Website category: sports
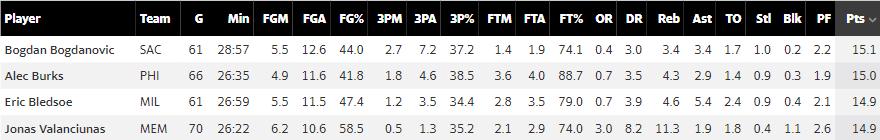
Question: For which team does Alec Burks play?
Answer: PHI

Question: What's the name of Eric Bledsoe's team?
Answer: MIL

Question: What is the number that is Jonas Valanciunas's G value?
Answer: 70

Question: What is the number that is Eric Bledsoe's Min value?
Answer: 26:59

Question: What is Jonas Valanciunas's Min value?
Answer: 26:22

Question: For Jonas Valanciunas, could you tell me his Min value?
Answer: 26:22

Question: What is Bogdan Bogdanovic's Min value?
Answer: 28:57

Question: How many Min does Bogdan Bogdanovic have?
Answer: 28:57

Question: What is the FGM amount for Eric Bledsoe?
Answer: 5.5

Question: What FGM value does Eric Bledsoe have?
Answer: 5.5

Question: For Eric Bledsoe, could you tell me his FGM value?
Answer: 5.5

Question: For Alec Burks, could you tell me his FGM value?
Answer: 4.9

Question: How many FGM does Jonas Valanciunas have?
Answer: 6.2

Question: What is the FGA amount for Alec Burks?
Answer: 11.6

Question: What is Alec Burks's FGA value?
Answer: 11.6

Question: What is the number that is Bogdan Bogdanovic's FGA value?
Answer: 12.6

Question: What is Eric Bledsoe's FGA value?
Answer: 11.5

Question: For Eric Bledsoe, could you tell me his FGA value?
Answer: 11.5

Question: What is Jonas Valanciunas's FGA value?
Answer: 10.6

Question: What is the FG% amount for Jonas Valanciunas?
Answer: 58.5

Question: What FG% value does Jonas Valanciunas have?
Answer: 58.5

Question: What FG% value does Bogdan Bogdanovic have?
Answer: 44.0

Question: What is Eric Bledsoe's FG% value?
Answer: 47.4

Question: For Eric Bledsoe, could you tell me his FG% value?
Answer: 47.4

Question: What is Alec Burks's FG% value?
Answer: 41.8

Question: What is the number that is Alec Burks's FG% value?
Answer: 41.8

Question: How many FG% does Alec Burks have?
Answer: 41.8

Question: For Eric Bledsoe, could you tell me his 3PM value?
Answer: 1.2

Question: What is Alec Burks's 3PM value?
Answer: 1.8

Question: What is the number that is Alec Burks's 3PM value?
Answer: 1.8

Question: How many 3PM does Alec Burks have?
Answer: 1.8

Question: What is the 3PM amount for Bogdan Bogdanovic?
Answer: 2.7

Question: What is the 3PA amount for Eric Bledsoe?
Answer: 3.5

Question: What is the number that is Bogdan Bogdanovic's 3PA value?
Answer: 7.2

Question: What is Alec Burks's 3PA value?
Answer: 4.6

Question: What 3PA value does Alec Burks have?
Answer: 4.6

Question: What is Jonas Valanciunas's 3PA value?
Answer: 1.3

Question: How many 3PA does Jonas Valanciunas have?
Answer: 1.3

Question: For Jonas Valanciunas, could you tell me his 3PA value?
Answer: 1.3

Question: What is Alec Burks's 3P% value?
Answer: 38.5

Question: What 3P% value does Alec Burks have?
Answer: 38.5

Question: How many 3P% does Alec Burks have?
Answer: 38.5

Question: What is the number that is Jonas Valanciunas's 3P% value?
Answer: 35.2

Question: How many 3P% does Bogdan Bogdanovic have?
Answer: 37.2

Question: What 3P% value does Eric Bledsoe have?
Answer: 34.4

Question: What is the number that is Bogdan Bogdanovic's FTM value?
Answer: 1.4

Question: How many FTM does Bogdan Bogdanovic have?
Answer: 1.4

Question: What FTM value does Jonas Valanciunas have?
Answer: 2.1

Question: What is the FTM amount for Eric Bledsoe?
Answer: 2.8

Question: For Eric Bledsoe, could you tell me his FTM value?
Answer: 2.8

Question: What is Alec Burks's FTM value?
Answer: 3.6

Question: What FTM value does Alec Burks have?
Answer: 3.6

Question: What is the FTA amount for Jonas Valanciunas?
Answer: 2.9

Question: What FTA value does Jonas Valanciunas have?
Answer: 2.9

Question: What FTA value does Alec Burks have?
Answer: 4.0

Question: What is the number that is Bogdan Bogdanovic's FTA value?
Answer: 1.9

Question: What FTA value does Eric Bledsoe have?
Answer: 3.5

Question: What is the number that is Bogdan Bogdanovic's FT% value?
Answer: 74.1

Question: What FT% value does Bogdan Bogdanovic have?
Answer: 74.1

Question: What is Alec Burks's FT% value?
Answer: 88.7

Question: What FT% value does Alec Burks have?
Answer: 88.7

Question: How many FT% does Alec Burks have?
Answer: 88.7

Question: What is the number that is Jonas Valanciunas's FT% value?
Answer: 74.0

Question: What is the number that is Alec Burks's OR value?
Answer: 0.7